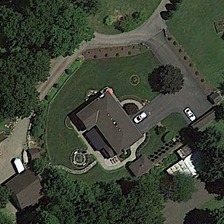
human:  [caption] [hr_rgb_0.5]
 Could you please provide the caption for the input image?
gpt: a building with two cars is surrounded by green trees and meadows .

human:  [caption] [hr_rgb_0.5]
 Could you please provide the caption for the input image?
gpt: a building with two cars is surrounded by green trees and meadows .

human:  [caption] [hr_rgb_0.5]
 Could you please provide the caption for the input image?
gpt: a building with two cars is surrounded by green trees and meadows .

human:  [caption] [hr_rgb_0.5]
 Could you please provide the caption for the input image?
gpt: a building with two cars is surrounded by green trees and meadows .

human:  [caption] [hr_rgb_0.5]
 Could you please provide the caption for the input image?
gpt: a building with two cars is surrounded by green trees and meadows .